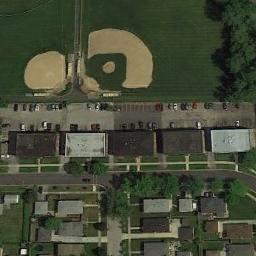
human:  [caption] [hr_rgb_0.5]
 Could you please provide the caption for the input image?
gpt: There are two baseball diamonds in the grass next to the houses .

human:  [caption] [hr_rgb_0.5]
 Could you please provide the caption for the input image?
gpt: A big baseball diamond and a small baseball diamond are on both side of a road next to many buildings .

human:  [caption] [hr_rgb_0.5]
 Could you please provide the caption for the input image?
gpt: There are neat rows of houses near the baseball field .

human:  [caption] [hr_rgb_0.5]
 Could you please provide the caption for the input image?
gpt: Two baseball diamonds of different sizes next to a parking lot and the residential area beside .

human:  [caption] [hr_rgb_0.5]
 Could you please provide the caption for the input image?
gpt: Many buildings are next to  the baseball diamonds .